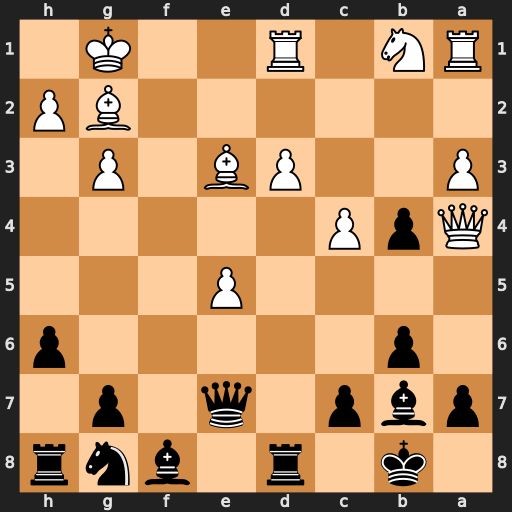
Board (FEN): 1k1r1bnr/pbp1q1p1/1p5p/4P3/QpP5/P2PB1P1/6BP/RN1R2K1
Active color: b
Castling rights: -
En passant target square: -
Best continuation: Qxe5 Bxb6 cxb6